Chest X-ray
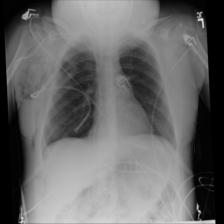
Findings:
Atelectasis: negative
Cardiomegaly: negative
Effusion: negative
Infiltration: negative
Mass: negative
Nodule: negative
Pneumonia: negative
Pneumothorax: negative
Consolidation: negative
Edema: negative
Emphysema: positive
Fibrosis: negative
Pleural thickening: negative
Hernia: negative